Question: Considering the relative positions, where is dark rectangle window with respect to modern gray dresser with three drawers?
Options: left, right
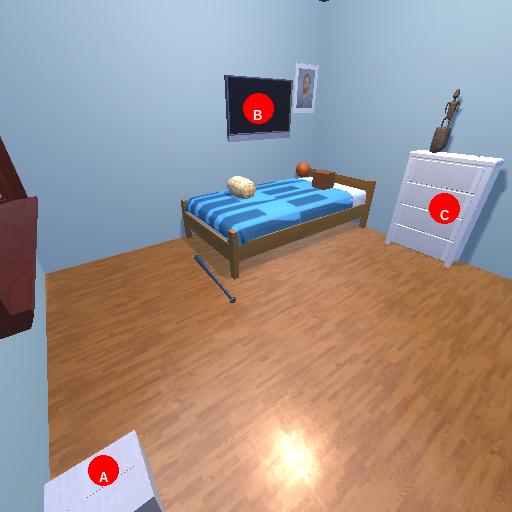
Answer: left